Interaction volume radius: 5 \u00c5
Interaction volume height: 20 \u00c5
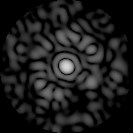
Disorder parameter: 0.7801